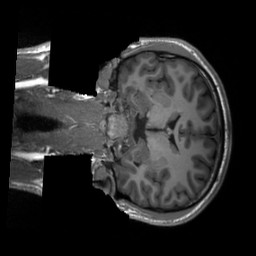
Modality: T1w
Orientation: coronal
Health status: healthy
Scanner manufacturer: siemens
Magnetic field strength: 3 T
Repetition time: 2.3 s
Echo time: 0.00207 s